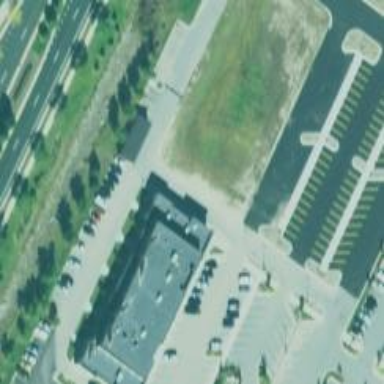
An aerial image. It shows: Fitness center located in leisure land.